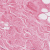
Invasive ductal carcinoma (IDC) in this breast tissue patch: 0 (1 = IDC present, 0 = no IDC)